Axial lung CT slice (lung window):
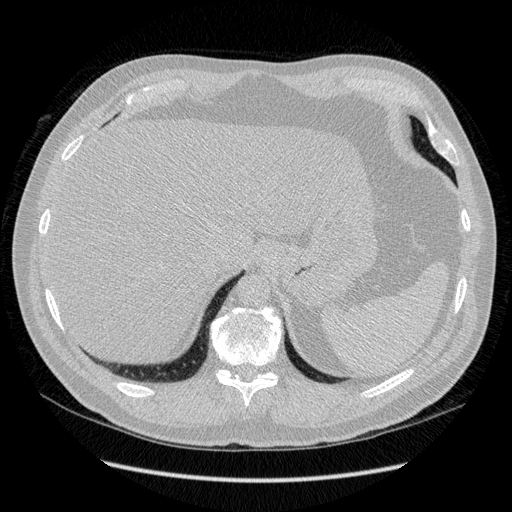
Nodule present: no